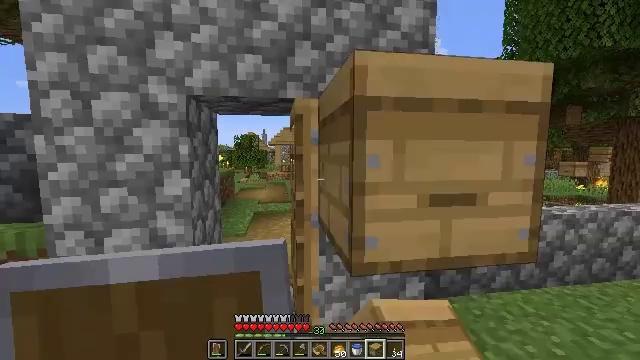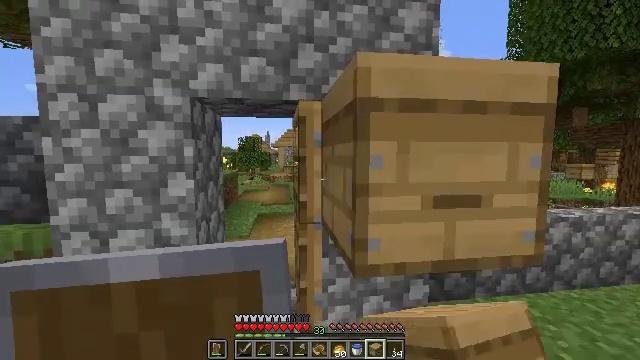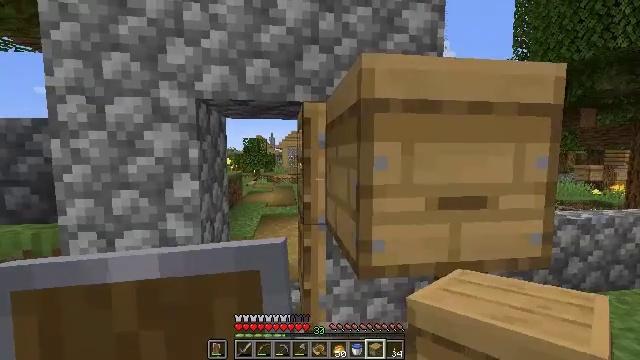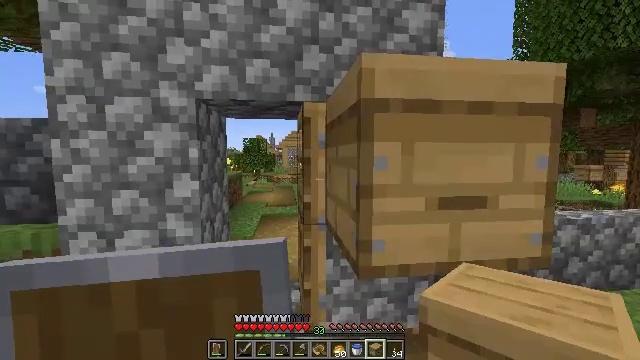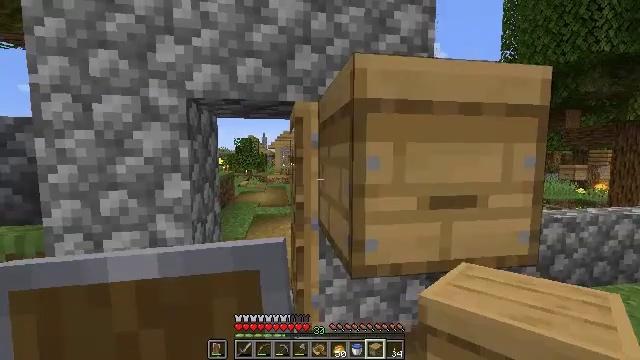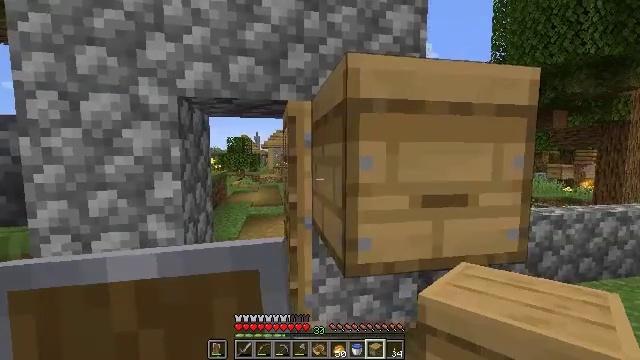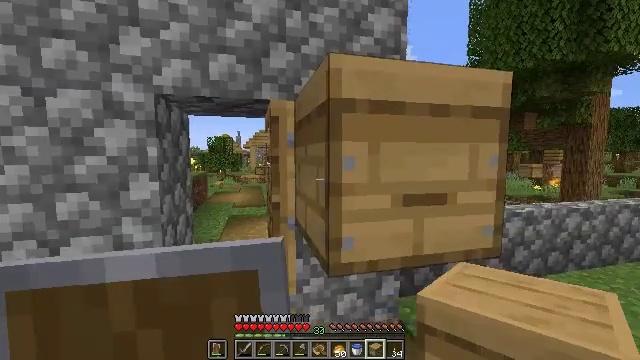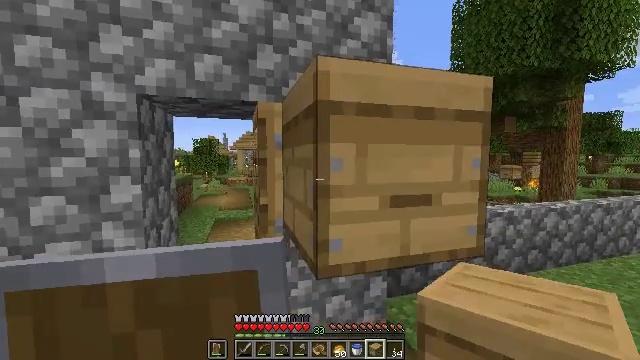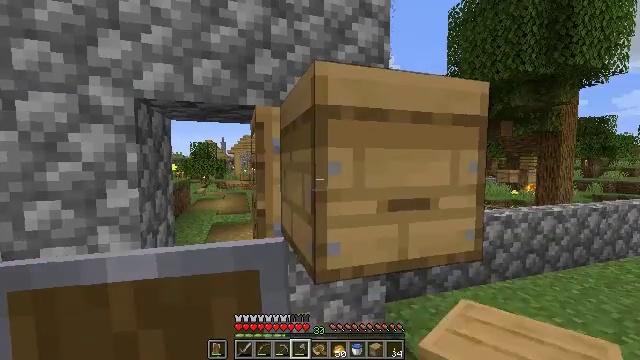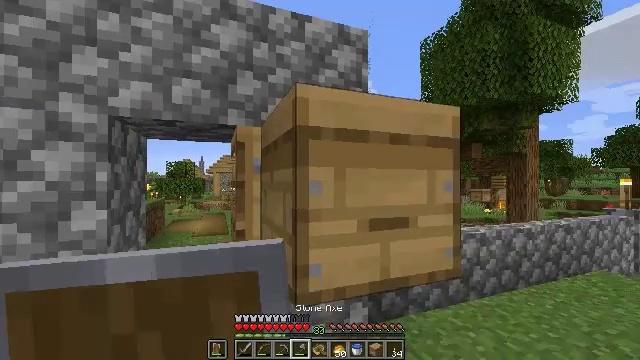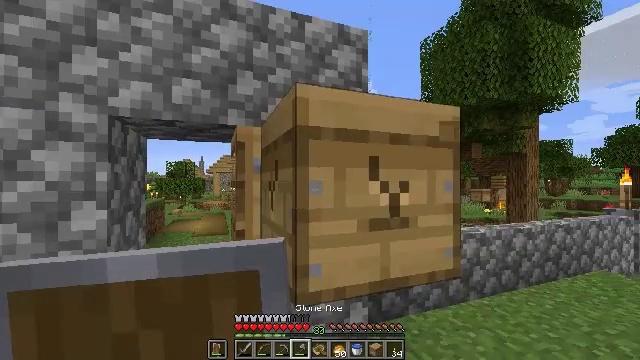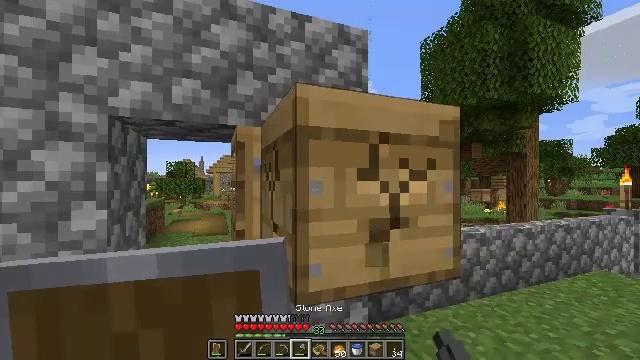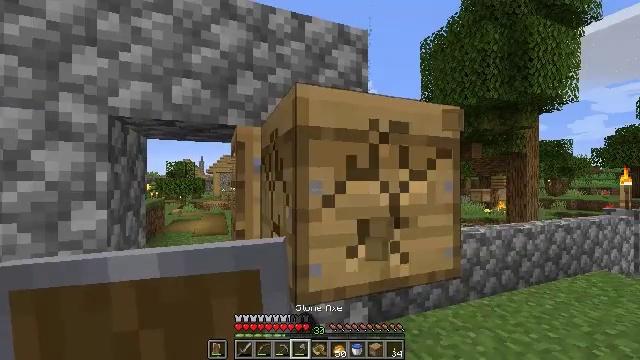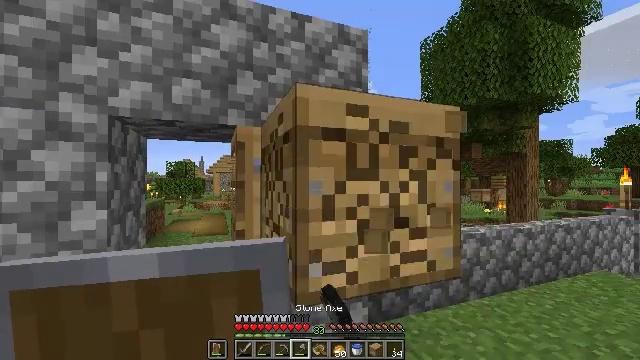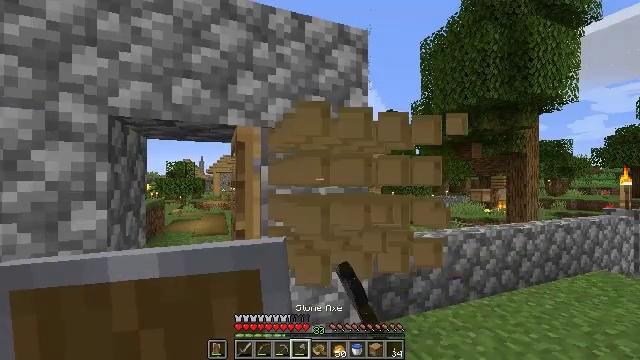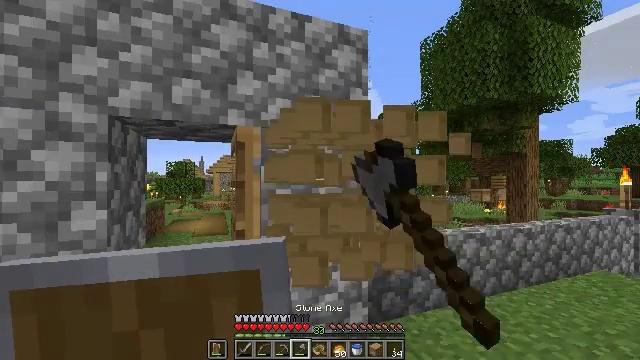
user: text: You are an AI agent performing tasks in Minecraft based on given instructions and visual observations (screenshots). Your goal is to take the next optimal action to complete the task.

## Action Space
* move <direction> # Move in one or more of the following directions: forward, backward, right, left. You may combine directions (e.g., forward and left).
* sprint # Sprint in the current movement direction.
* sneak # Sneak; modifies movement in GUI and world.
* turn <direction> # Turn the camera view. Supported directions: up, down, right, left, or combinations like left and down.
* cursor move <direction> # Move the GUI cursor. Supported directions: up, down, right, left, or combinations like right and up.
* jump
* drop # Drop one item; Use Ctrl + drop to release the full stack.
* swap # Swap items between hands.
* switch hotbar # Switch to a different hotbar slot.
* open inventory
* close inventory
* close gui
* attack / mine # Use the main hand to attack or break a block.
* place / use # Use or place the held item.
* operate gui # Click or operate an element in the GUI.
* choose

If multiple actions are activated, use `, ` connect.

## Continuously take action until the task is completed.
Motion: motion action
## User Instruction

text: Collect the beehive for bees.
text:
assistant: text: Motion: no_op
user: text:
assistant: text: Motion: no_op
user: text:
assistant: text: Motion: no_op
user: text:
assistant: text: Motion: turn right
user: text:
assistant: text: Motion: turn right
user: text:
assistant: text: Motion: turn right
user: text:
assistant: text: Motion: turn right
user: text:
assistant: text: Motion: switch to hotbar 4
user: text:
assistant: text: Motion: turn right and up, switch to hotbar 4
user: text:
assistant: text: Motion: attack / mine
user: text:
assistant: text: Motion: attack / mine
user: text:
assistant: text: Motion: attack / mine
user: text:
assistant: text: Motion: attack / mine
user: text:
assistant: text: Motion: attack / mine
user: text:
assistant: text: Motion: attack / mine
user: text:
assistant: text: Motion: attack / mine
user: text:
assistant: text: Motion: attack / mine
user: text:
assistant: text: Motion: attack / mine
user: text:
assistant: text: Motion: turn left and down
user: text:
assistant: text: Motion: no_op